Question: I need to place 3 picture boxes, which are all in a own panel, side by side.
Conditions:
- - - -
How could I do this in Visual Studio 2010 C#, Windows Forms?

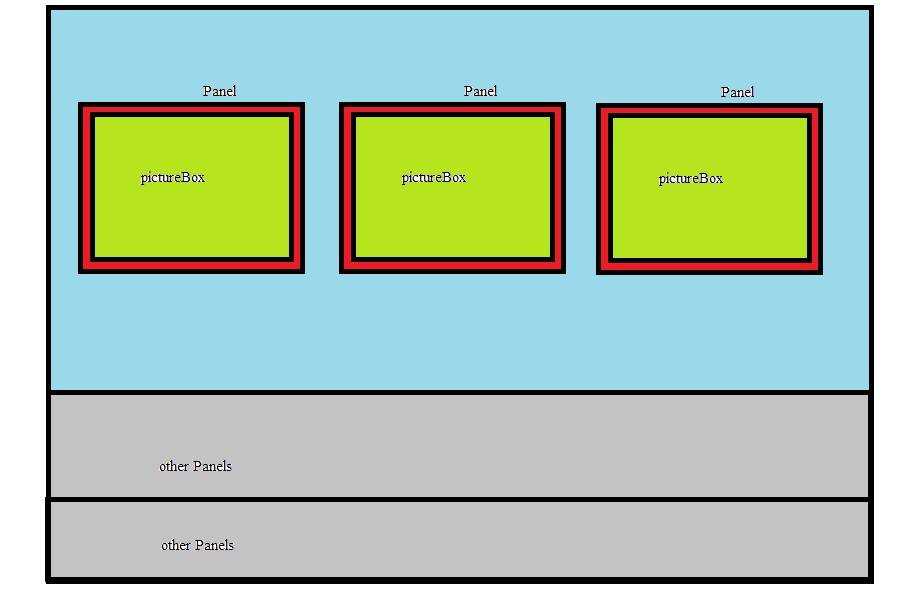
Answer: I would suggest that you use a 'TableLayoutPanel' with 3 columns, and place the pictureboxes within the given cells.
Anchor this panel to the parent form, so that when you resize the form, the panel will follow. Since you have panels underneath (as per picture sample) you could anchor to 'Left', 'Right' and 'Top'. This will anchor the panel to top, left, and will resize all the way to the right for as long as the form goes. Add 'Bottom' if you need to.
The pictureboxes would have the 'Dock' set to 'DockStyle.Fill'.
You could nest more panels within panels, but do it in a sane way :-)